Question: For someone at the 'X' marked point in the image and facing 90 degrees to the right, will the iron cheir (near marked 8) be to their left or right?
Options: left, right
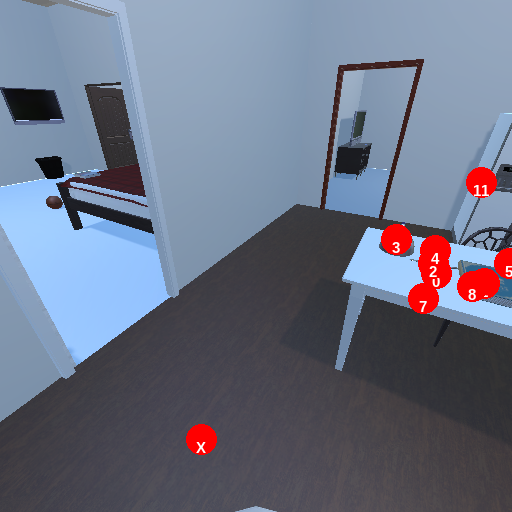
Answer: left